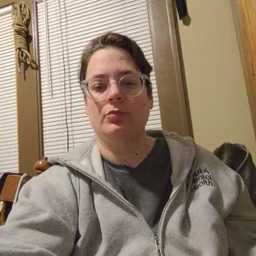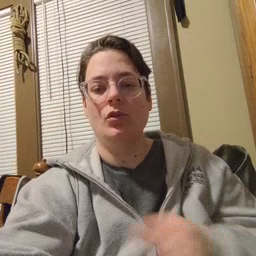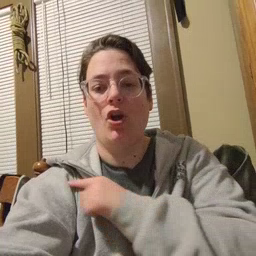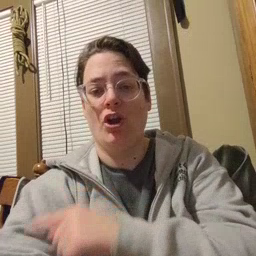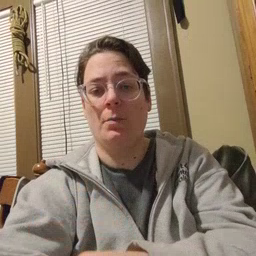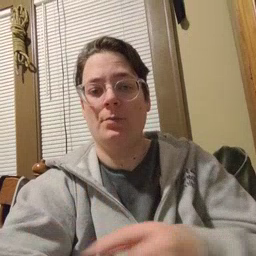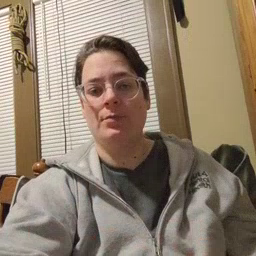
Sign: arm